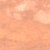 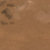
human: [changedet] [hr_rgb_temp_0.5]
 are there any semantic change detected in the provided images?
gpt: Some new constructions appear on the upper left corner in the desert.